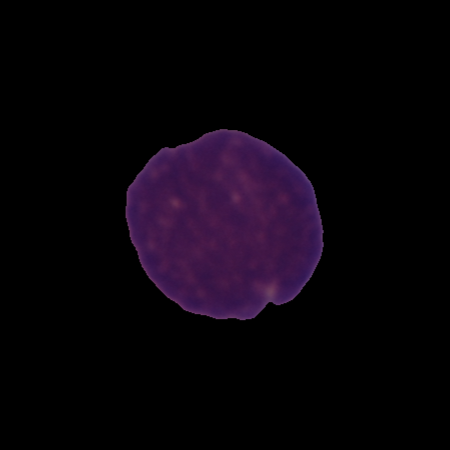
Label: cancer